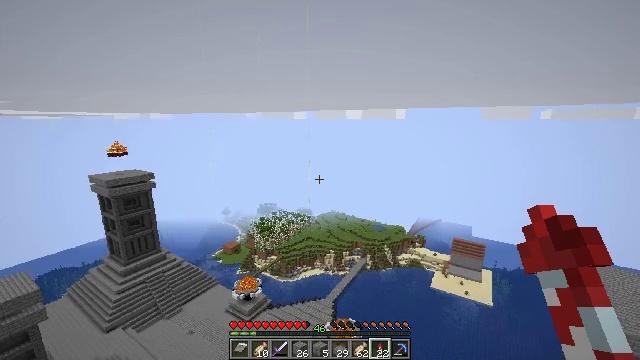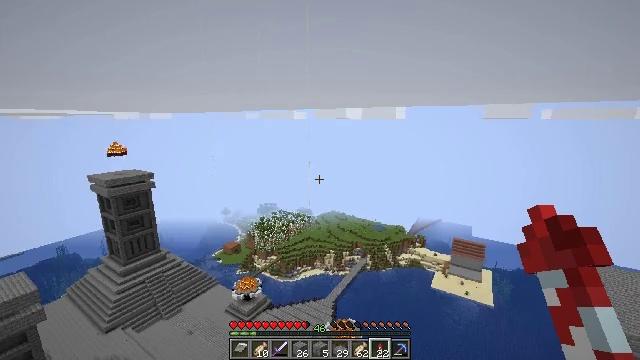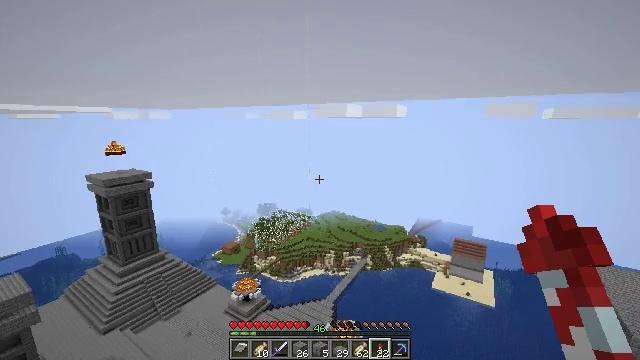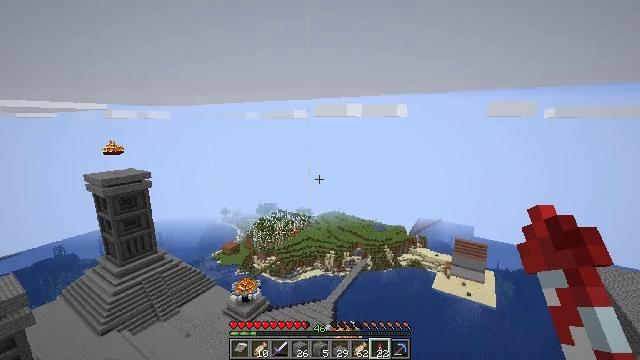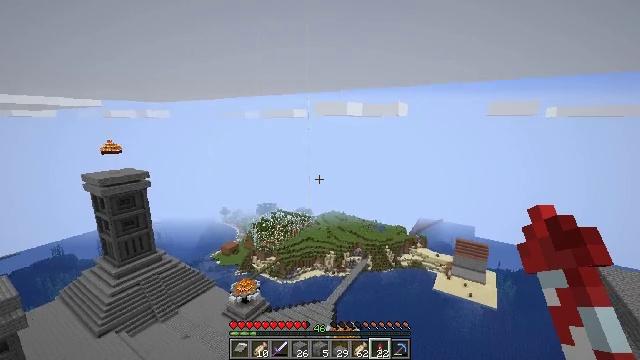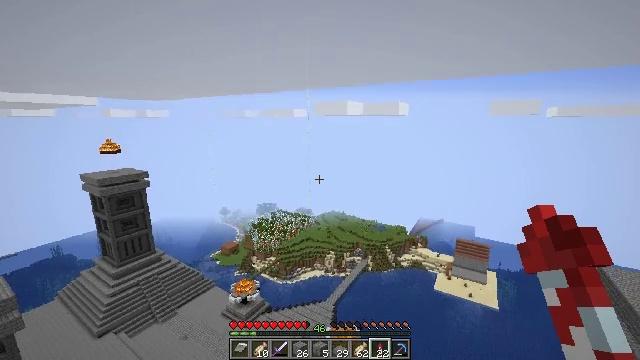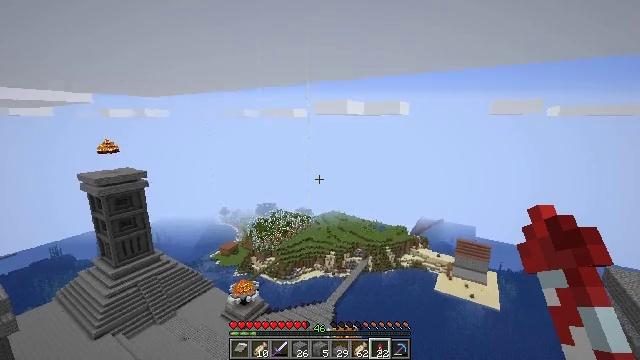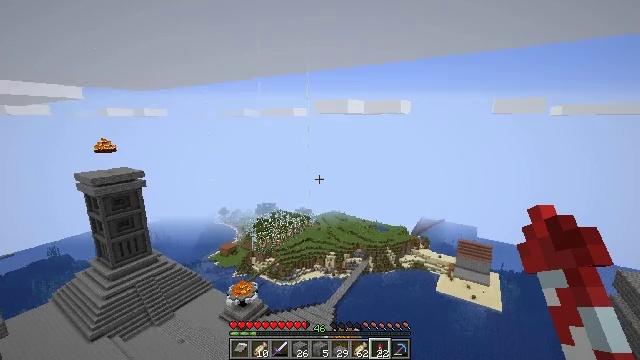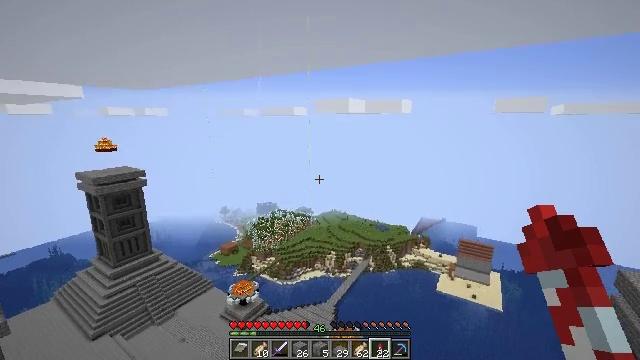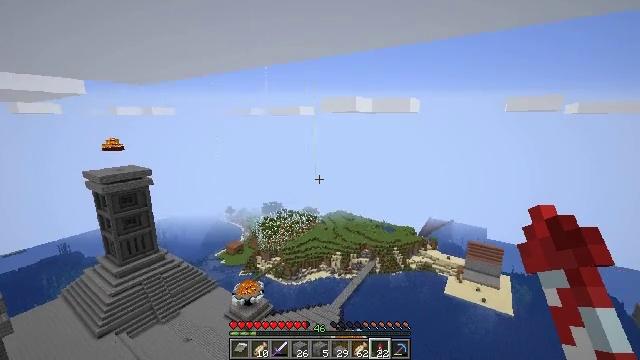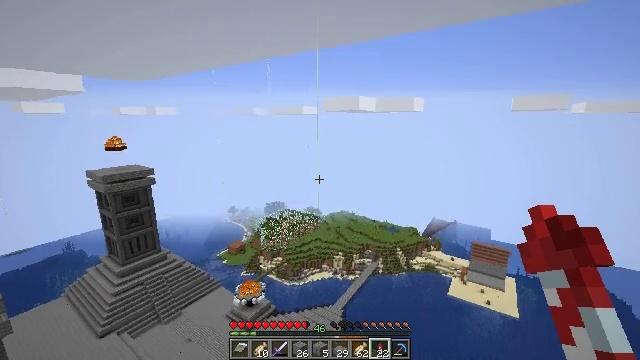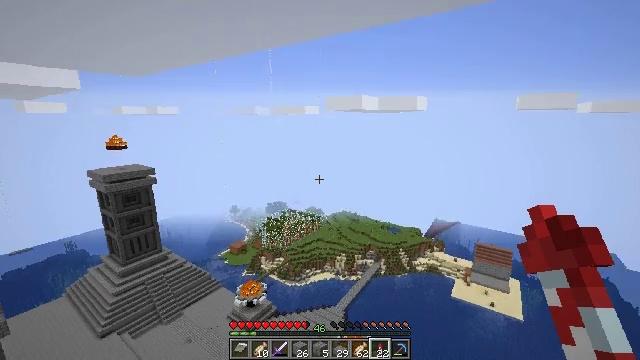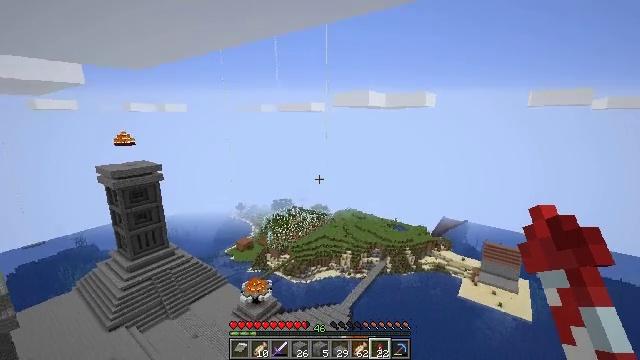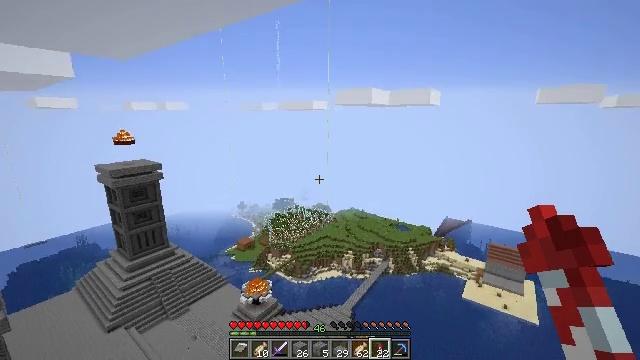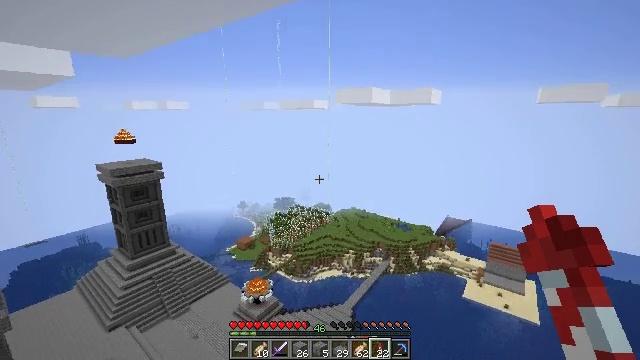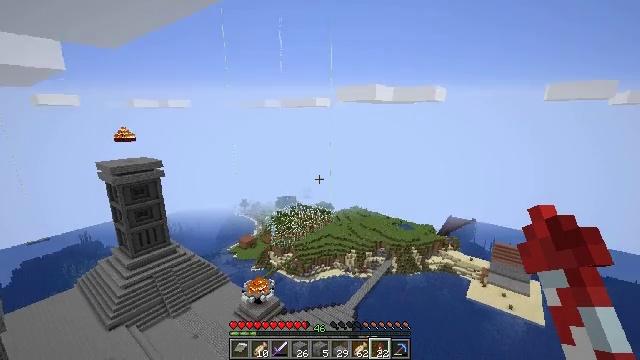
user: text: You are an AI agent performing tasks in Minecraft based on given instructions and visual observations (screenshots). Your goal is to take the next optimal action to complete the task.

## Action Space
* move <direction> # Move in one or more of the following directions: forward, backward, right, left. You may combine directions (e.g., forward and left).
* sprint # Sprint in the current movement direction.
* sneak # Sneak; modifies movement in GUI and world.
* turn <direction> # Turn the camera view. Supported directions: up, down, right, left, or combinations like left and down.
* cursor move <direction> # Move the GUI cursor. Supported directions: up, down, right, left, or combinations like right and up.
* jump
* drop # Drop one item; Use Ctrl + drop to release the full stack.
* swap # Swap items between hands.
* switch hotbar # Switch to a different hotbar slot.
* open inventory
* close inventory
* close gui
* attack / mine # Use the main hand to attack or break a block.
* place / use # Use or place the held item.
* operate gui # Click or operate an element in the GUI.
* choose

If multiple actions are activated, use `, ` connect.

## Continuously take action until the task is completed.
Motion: motion action
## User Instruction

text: Use the crafting table to craft a slime block.
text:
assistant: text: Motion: move forward
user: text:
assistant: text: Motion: move forward
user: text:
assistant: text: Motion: move forward
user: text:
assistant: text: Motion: move forward
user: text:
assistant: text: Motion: move forward
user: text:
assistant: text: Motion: move forward
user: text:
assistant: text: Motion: no_op
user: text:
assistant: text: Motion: no_op
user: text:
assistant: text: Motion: turn left
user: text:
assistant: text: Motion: no_op
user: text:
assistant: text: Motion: no_op
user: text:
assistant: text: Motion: turn left
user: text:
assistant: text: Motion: no_op
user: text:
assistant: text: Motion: no_op
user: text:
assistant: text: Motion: no_op
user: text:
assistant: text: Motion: no_op
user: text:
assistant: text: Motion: no_op
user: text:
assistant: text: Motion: no_op
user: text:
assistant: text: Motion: no_op
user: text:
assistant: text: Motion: no_op
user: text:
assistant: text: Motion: no_op
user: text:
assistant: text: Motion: no_op
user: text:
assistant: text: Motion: no_op
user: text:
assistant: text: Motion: no_op
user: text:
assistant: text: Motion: no_op
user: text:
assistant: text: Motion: no_op
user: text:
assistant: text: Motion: no_op
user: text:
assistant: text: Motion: no_op
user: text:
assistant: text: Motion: no_op
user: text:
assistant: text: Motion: no_op